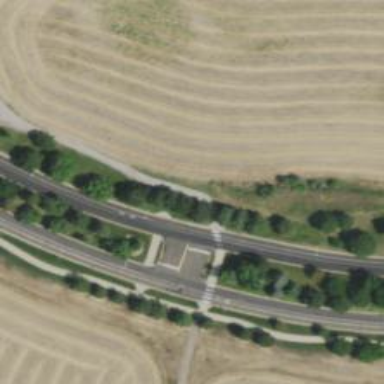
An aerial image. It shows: Asphalt road at the secondary link level.